Question: Found this exercise online to practice Python3, and I am almost done, but it doesn't give the result advertised.
Basically, it is supposed to make many points move randomly then stick together from the bottom of the graph to make a fractal that looks like this:

The code makes 5000 points and make them walk randomly in the north, south, west or east direction on a limited graph. The top of the code until the 'if' condition works. after moving, it makes a test if there is any infected 'points(bool value True in grilleFixe)' around their position. if so, they stop moving, turning their position in 'grilleFixe' from 'False' to 'True', making them infected too.
I think the problem is in the 'if' condition. It seems like it makes every points infected.
'''
N=256
M=5000
nIterMax=100000
x=np.random.random_integers(1,N,M)
y=np.random.random_integers(1,N,M)
statusMobile=np.ones(M,dtype='bool')
grilleFixe=np.zeros([N+2,N+2],dtype='bool')
grilleFixe[:,0]=True
nFixe=0
iter=0
while (nFixe<M) and (iter<nIterMax):
m,=np.where(statusMobile)
d=random.sample([[1,0],[-1,0],[0,1],[0,-1]], 1)
pas=d[0]
x[m]=np.clip(x[m]+pas[0],1,N)
y[m]=np.clip(y[m]+pas[1],1,N)
closefix= grilleFixe[x[m]-1,y[m]-1]
closefix+=grilleFixe[x[m] ,y[m]-1]
closefix+=grilleFixe[x[m]+1,y[m]-1]
closefix+=grilleFixe[x[m]+1,y[m] ]
closefix+=grilleFixe[x[m]+1,y[m]+1]
closefix+=grilleFixe[x[m] ,y[m]+1]
closefix+=grilleFixe[x[m]-1,y[m]+1]
closefix+=grilleFixe[x[m]-1,y[m] ]
k=m[np.where(closefix)[0]]
if k.size>0:
statusMobile[k]=False
grilleFixe[x[m],y[m]]=True
nFixe+=len(k)
plt.imshow(grilleFixe)
plt.xlabel(' x')
plt.ylabel(' y')
plt.axis('equal')
plt.show
'''
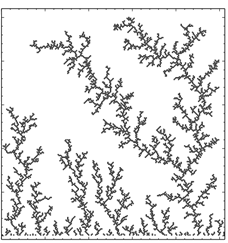
Answer: I think that
'''
grilleFixe[x[m],y[m]]=True
'''
should read
'''
grilleFixe[x[k],y[k]]=True
'''
since 'm' contains the set of all currently-mobile points, whereas 'k' contains the indices of only those points that are touching other non-mobile points.
With that change, and your original parameters, I get fractals that look like this:
<URL>